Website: macys
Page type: payment
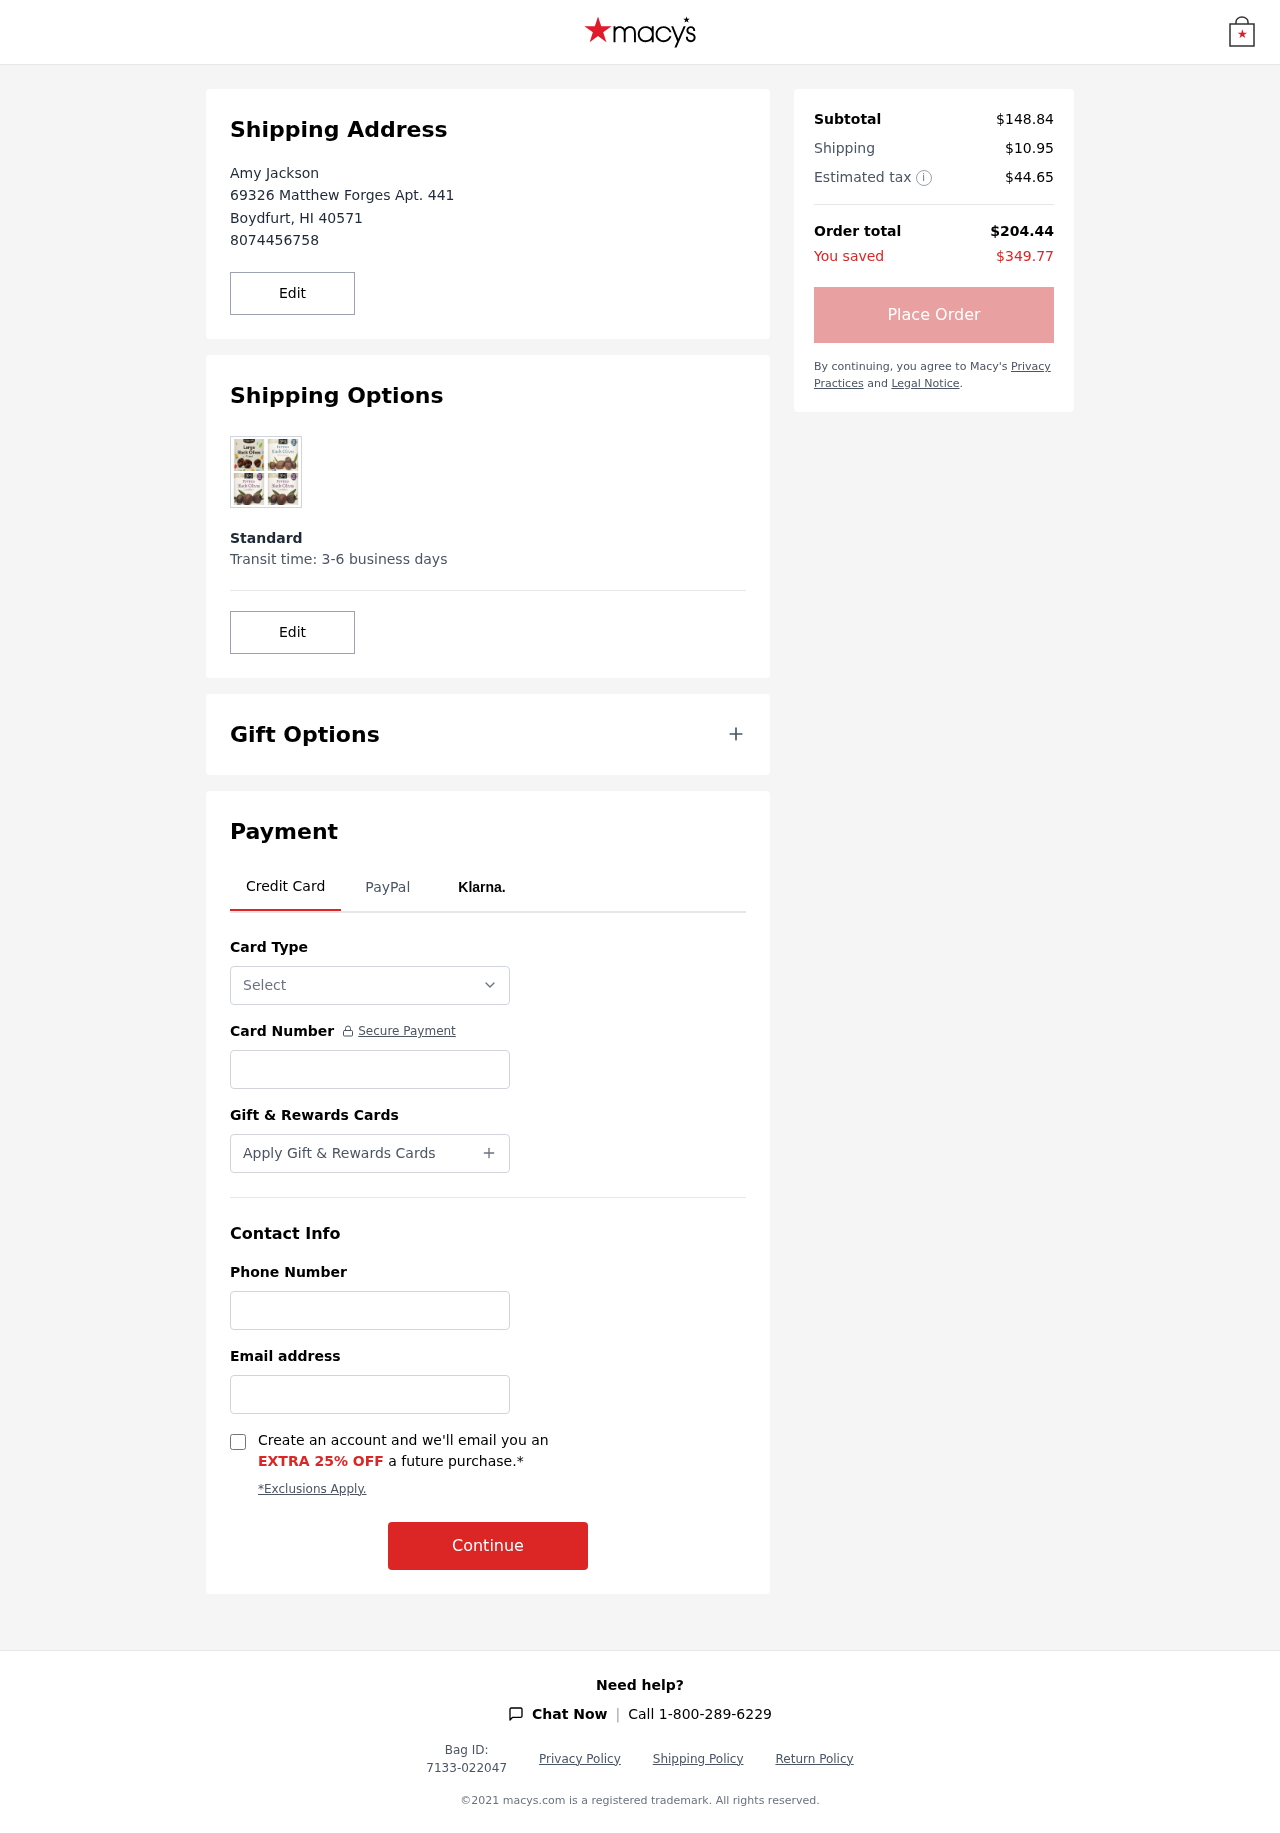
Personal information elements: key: PII_CARD_NUMBER
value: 6523 5588 9782 9158
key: PII_CARD_TYPE
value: Discover
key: PII_CITY
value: Boydfurt
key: PII_EMAIL
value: amy_jackson@hotmail.com
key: PII_FULLNAME
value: Amy Jackson
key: PII_PHONE
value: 8074456758
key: PII_POSTCODE
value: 40571
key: PII_STATE_ABBR
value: HI
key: PII_STREET
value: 69326 Matthew Forges Apt. 441
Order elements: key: ORDER_SUBTOTAL
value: $148.84
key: ORDER_SHIPPING_COST
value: $10.95
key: ORDER_TAX
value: $44.65
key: ORDER_TOTAL
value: $204.44
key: ORDER_SAVINGS
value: $349.77